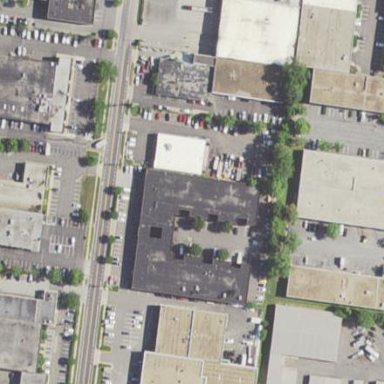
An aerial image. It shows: Commercial building.